Here is the time-frequency representation (spectrogram) of a rolling-element bearing's vibration measurement. Based on the visible evidence, which condition applies: normal, inner_race, outer_race, ball?
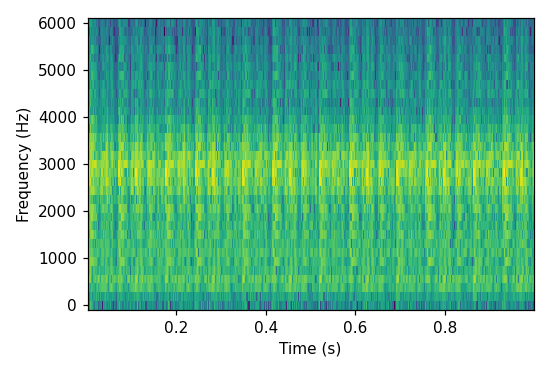
Answer: outer_race